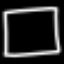
Label: square